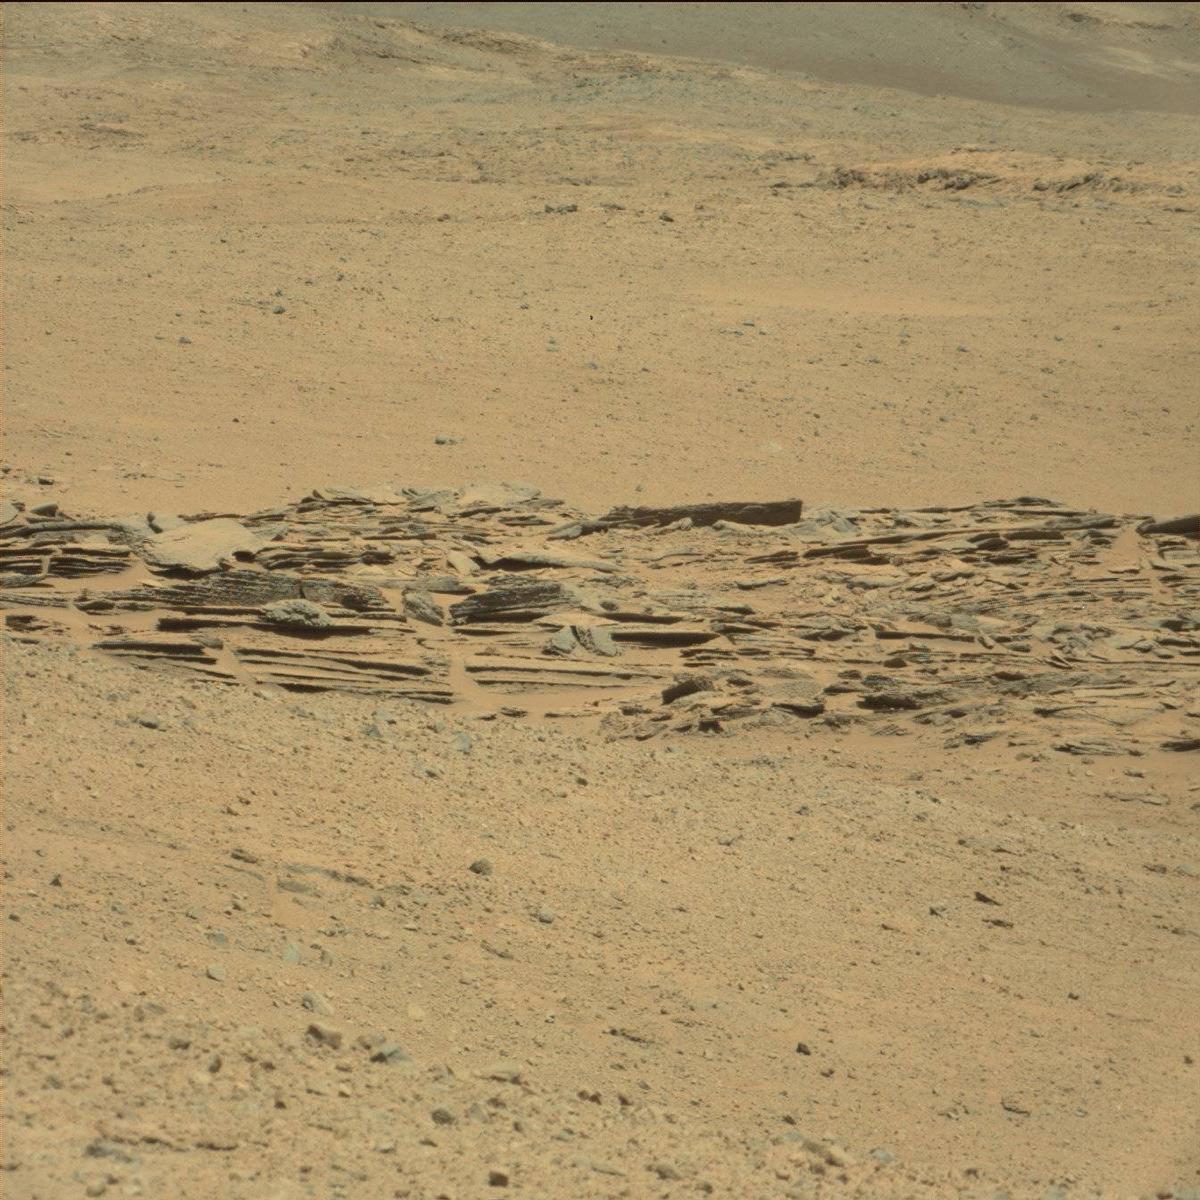
Terrain classes present: Bedrock, Ridge, Sand / Soil